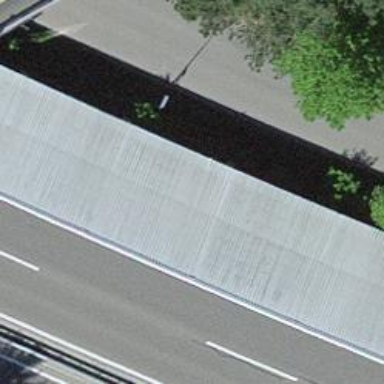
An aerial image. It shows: Noise barrier wall.